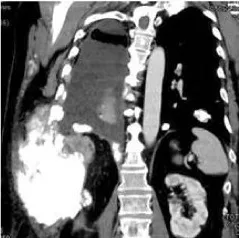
A; Thoracic CT scan in the patient with chondrosarcoma shows at right the lesion involving muscles and ribs. Lung metastases were visualized.
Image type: radiology (ct)